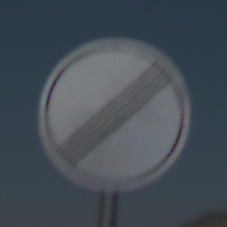
Verkehrszeichen: EndeSaemtlicherBegrenzungen
Umgebung: Outdoor, Nature
Tageszeit: Midday
Wetter: Clear
Licht: Natural
Jahreszeit: NotSpecified
Kontrast: HighContrast